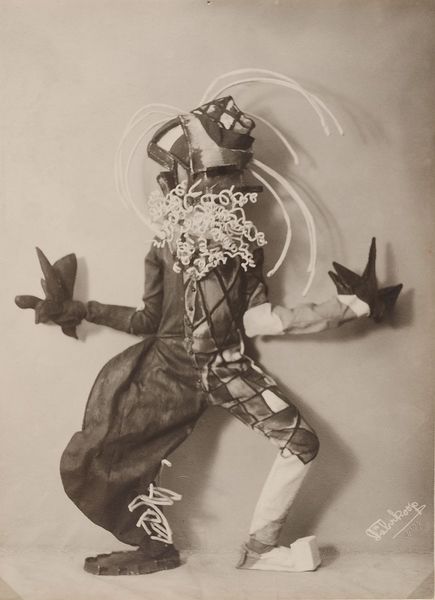
Titel: Tanzmaske 'Toboggan Mann' von Lavinia Schulz
Künstler: Minya Diez-Dührkoop
Standort: Hamburg
Institution: Museum für Kunst und Gewerbe Hamburg
Schlagwörter: silber, tanzen, foto, fotografie, photographie, maske, photo, karton, lichtbild, silbergelatine, theaterfotografie, brom, silbergelatinepapier, bromsilbergelatinepapier, entwicklungspapier, gelatinepapier, schwarzweißpositivverfahren, silbersalzverfahren, schwarzweißfotografie, theaterphotographie, maskentanz, bühnenkunst